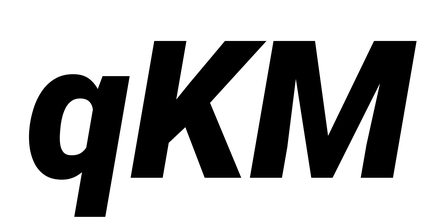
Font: Roboto-Italic_Black_Italic